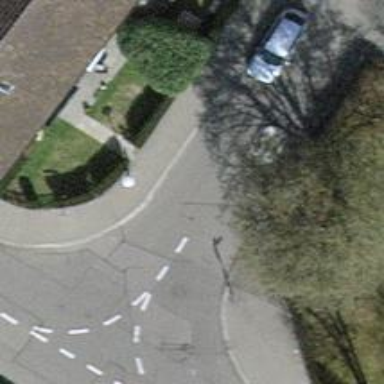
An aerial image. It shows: Uncontrolled and unmarked road crossing.